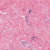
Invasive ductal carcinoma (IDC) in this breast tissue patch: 0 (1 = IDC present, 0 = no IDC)